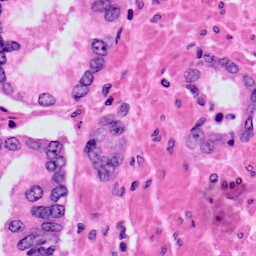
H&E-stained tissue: Prostate